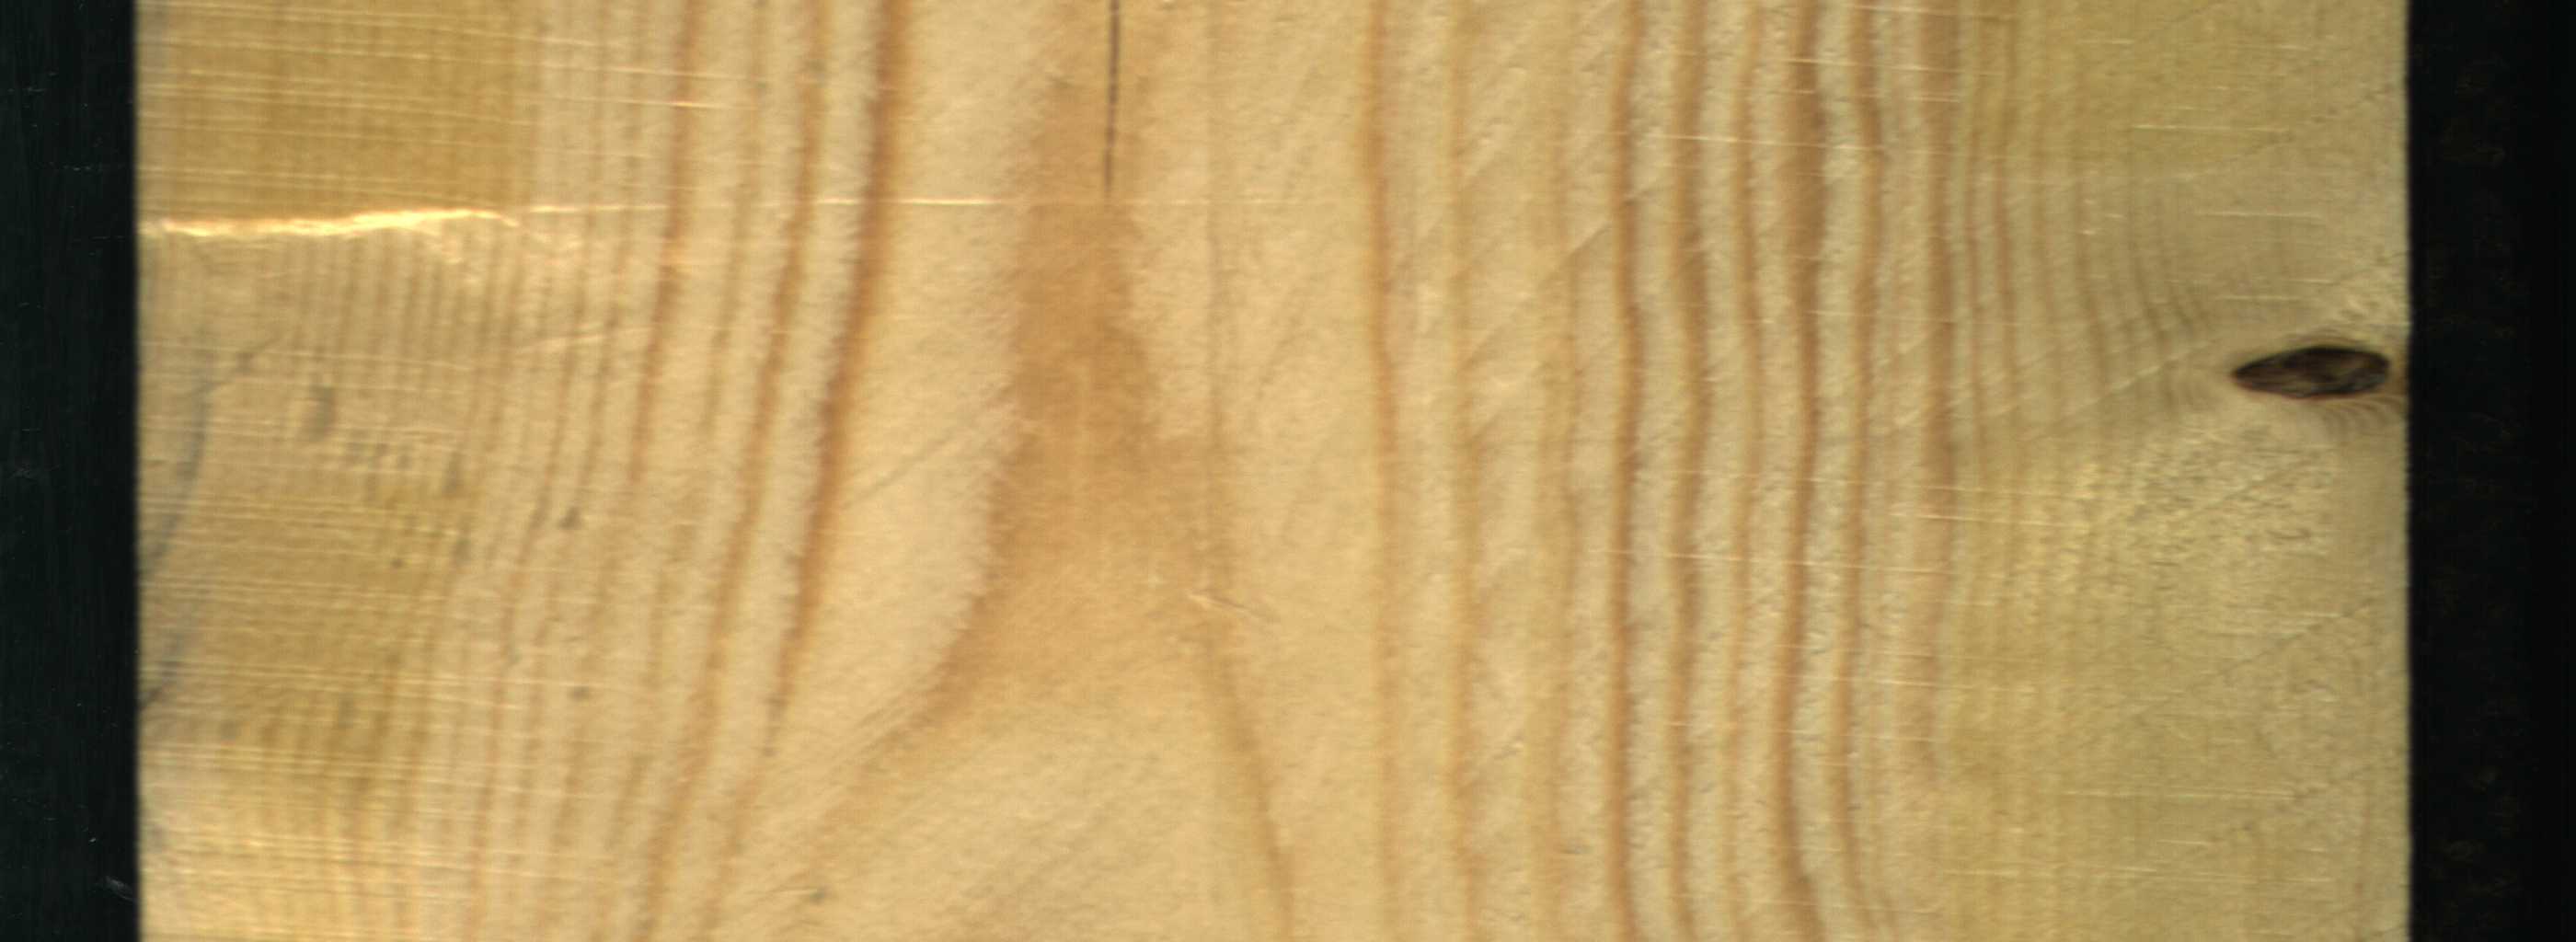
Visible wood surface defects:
Crack
Dead_Knot